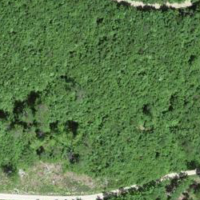
EUNIS habitat code: 25
Species observed at this site:
Melittis melissophyllum